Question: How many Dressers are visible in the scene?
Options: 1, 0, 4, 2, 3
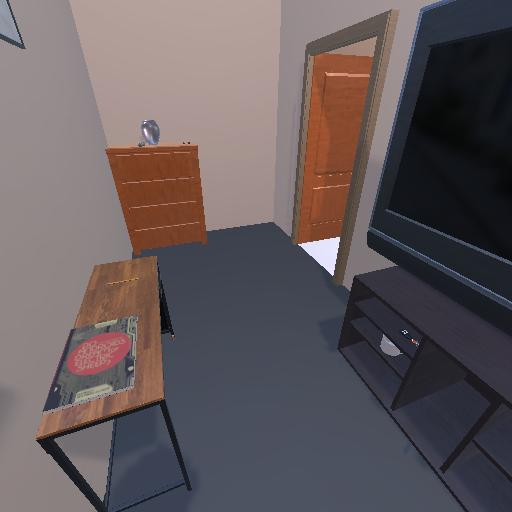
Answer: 1